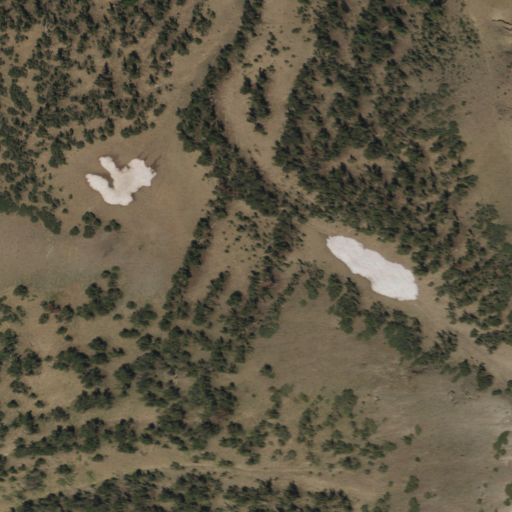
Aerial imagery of ridge(s) in Nevada named Relay Ridge containing evergreen forest, shrub, grassland, and barren land